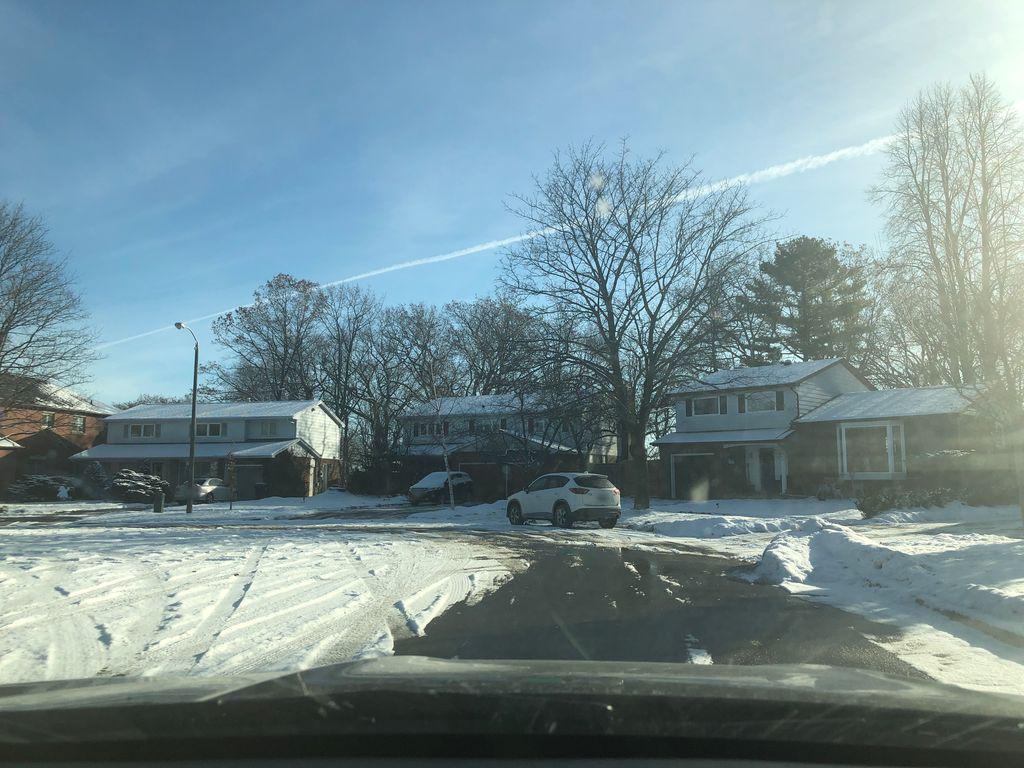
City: toronto